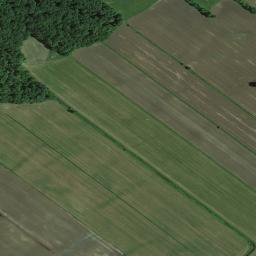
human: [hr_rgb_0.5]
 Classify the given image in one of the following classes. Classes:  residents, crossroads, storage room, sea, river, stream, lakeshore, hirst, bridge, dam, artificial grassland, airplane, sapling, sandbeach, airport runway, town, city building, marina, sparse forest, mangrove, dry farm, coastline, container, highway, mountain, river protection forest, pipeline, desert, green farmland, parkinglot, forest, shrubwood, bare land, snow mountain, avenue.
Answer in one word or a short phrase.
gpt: green farmland